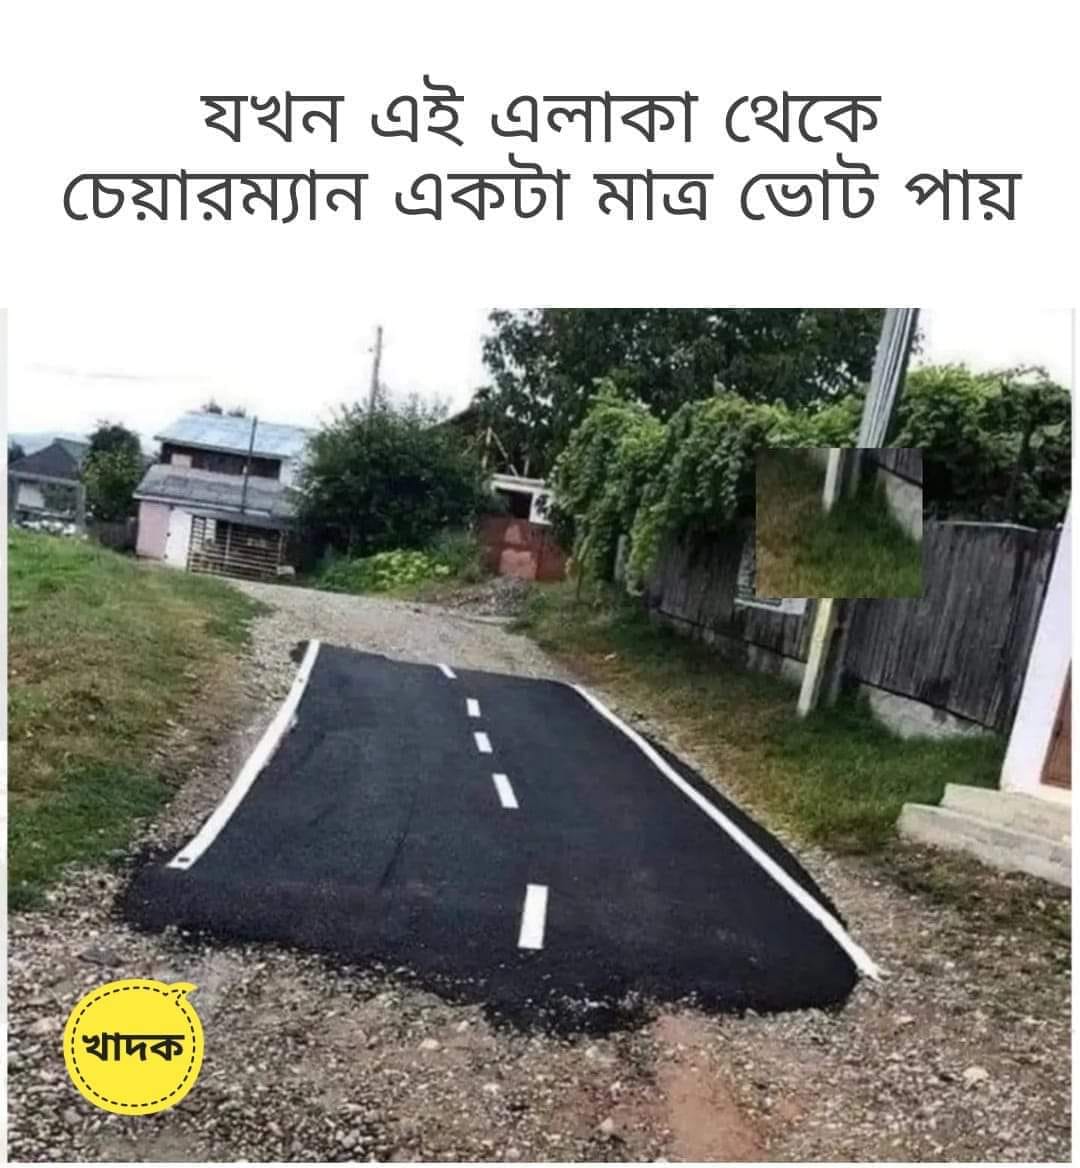
Text: যখন এই এলাকা থেকে চেয়ারম্যান একটা মাত্র ভোট পায়
Label: Hate
Hate category: Political
Targeted group: Organization